Interaction volume radius: 10 \u00c5
Interaction volume height: 10 \u00c5
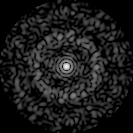
Disorder parameter: 0.8489